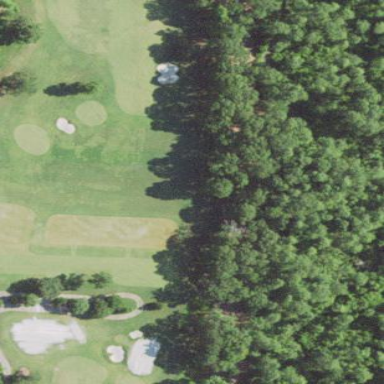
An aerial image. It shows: Golf rough area.